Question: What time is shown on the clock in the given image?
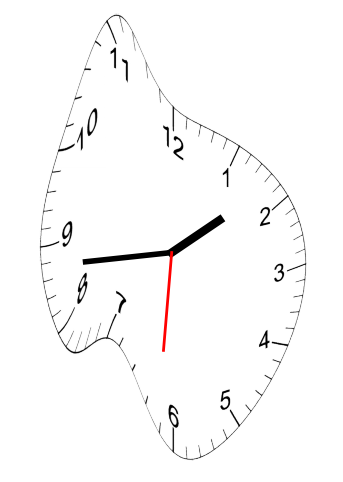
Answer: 01:43:31